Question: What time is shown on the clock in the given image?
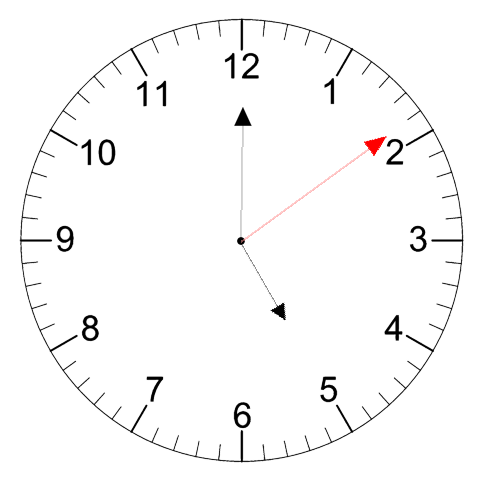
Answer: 05:00:09